Aerial crown-view tile of a tropical tree (Barro Colorado Island, Panama), acquired 20250818:
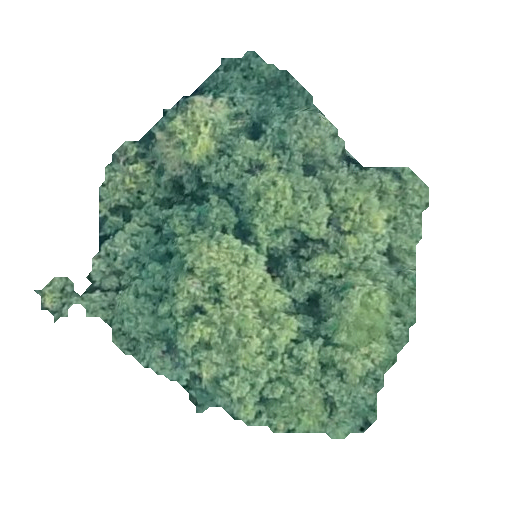
Species: Trichilia tuberculata
GBIF accepted scientific name: Trichilia tuberculata
Crown area: 130.857 m²